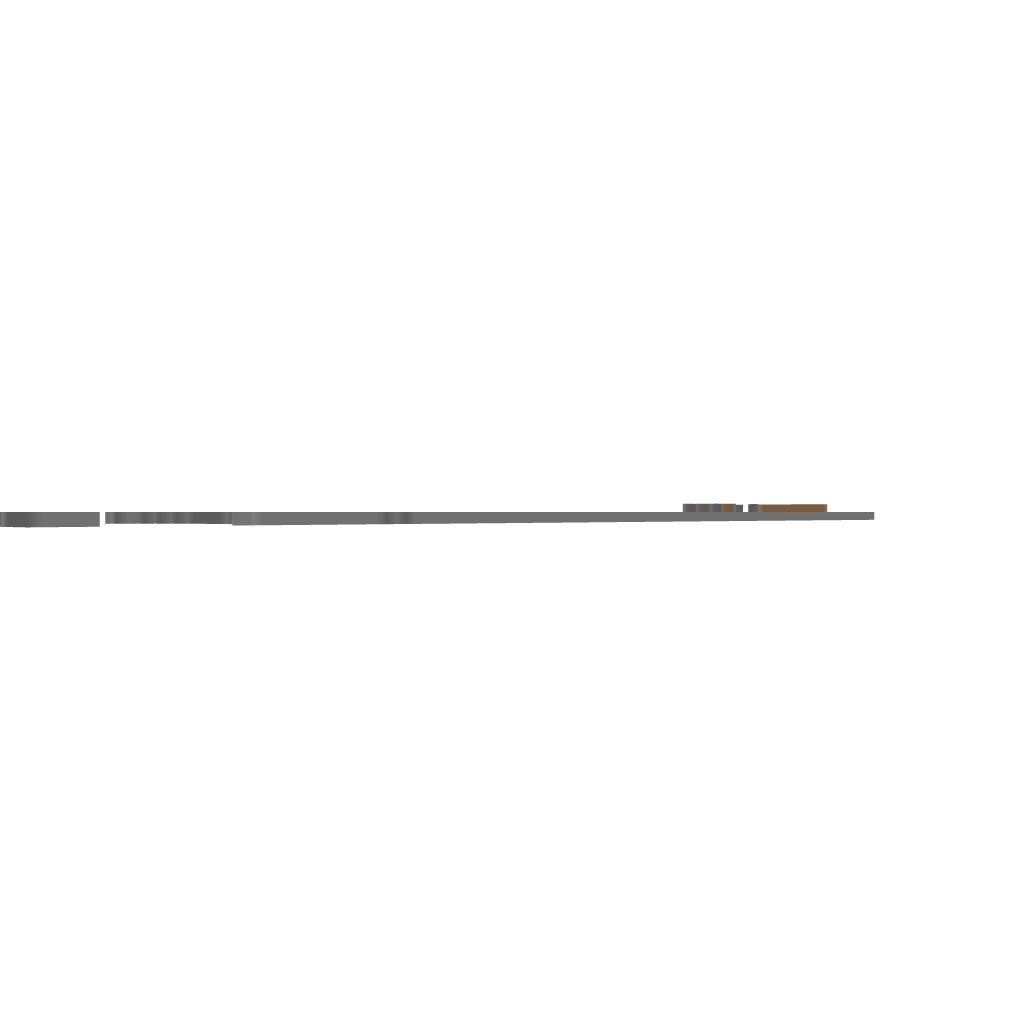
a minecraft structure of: Sending in the Troops bad low quality